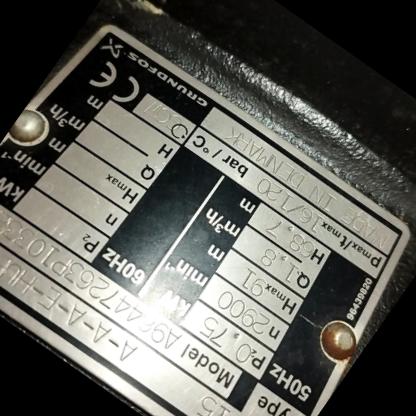
Klasa: tabliczka-znamionowa